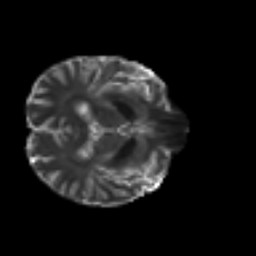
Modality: T2w
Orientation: axial
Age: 25
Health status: ill
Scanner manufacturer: philips
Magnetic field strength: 3 T
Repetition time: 9 s
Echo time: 0.127 s